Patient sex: M
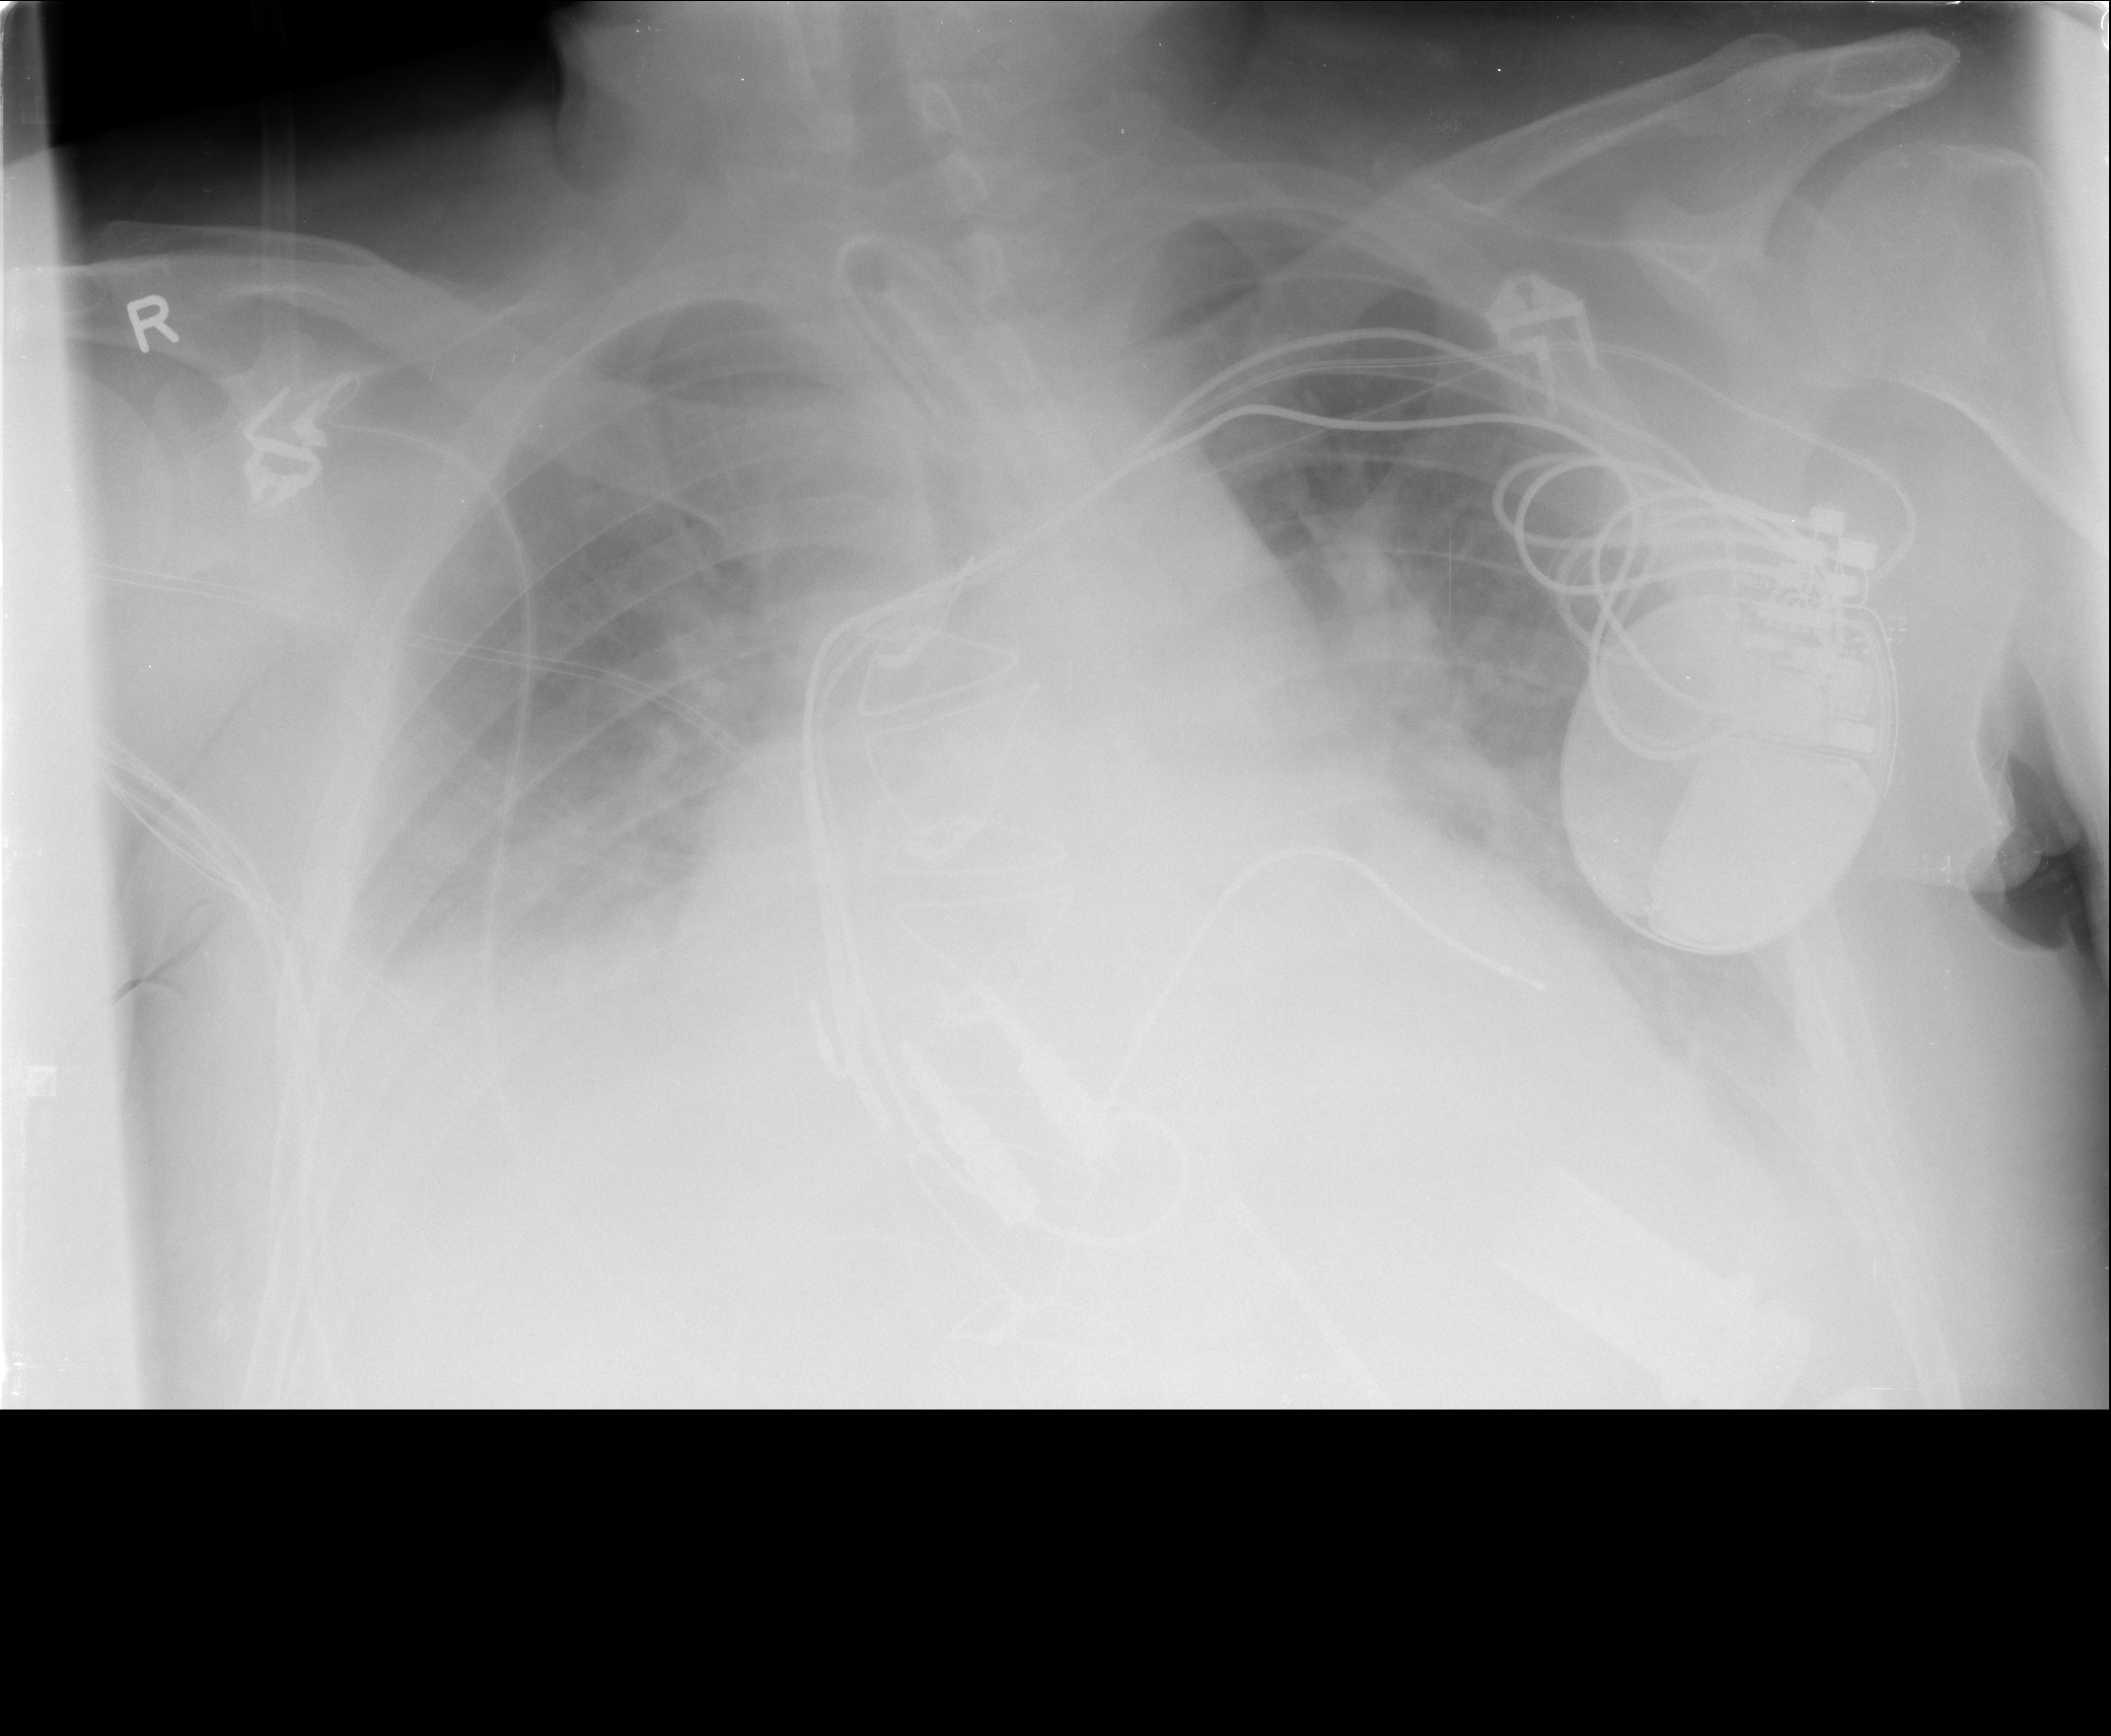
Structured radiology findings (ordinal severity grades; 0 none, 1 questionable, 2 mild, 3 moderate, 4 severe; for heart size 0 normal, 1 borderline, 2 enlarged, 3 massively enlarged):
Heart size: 2
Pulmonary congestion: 2
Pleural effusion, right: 3
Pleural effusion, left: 2
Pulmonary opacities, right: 2
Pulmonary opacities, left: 2
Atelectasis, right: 2
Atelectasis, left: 2